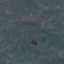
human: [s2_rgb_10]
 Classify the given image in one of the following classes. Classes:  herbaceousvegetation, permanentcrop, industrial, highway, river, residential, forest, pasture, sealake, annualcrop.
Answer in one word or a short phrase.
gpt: HerbaceousVegetation